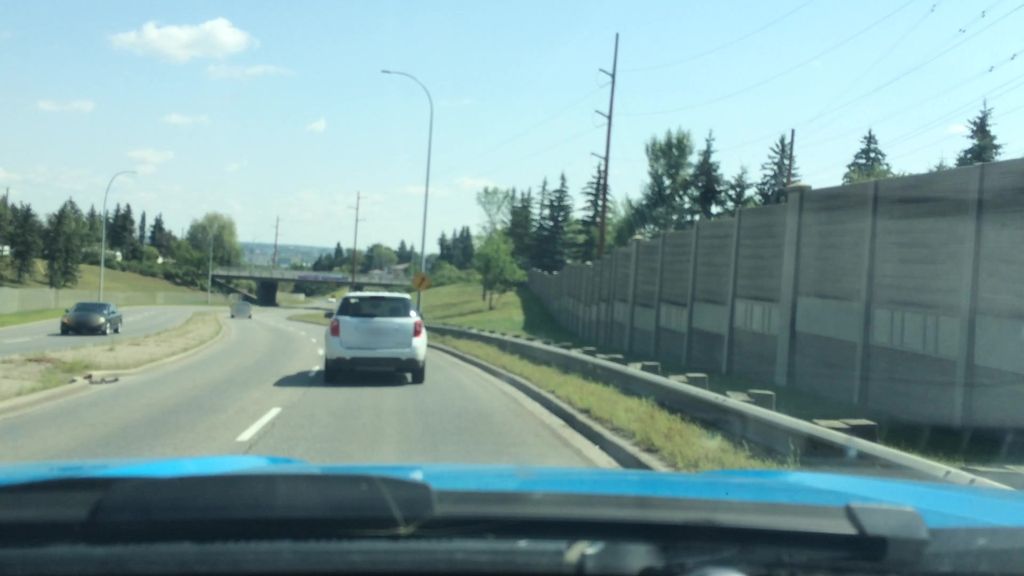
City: calgary